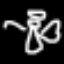
Label: angel